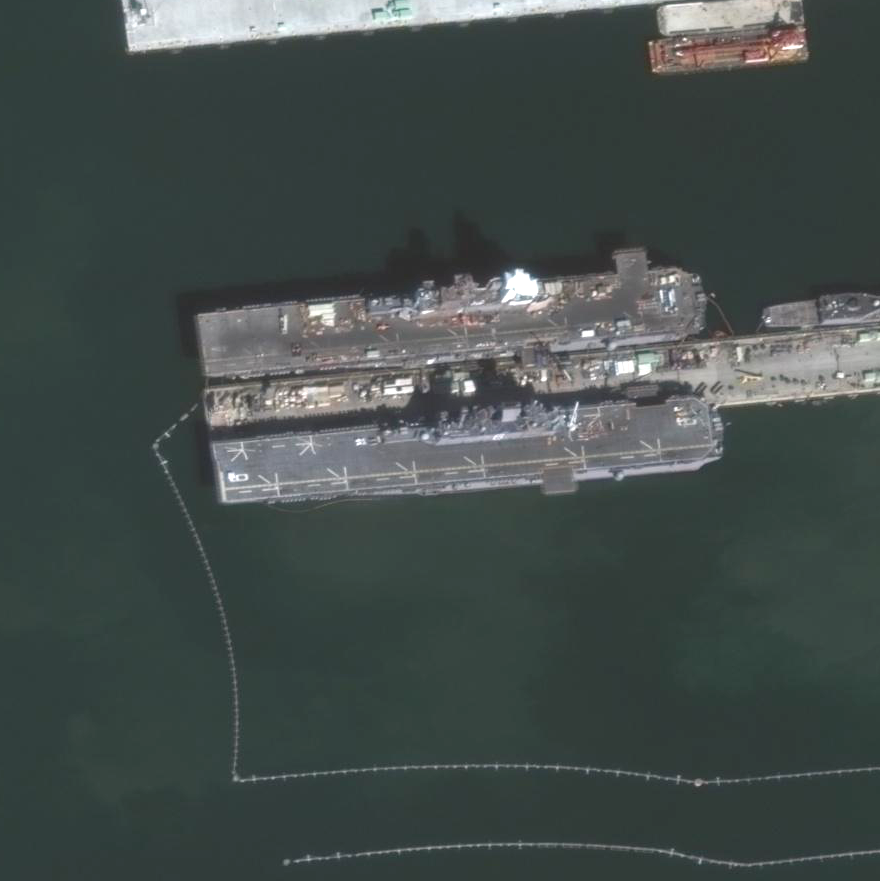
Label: assault